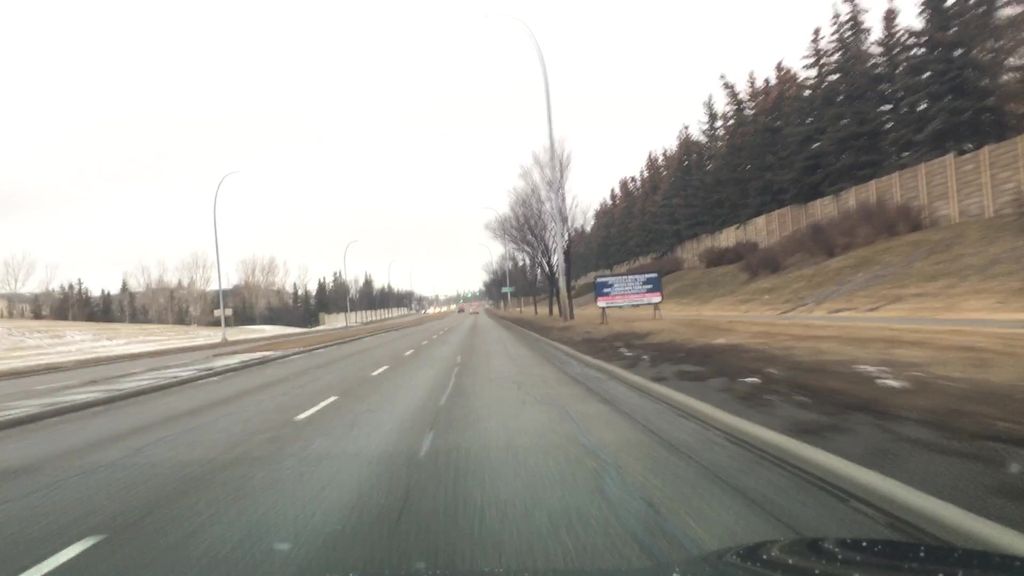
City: calgary